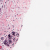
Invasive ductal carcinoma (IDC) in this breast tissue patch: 1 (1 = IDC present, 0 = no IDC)